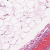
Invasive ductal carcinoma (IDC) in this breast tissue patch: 0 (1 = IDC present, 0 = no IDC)